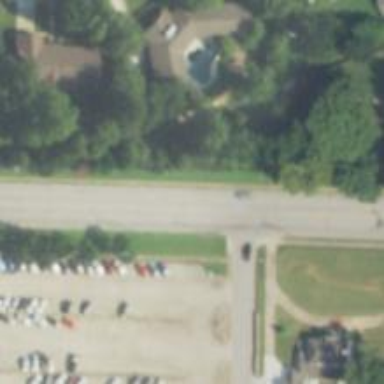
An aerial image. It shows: Secondary road.